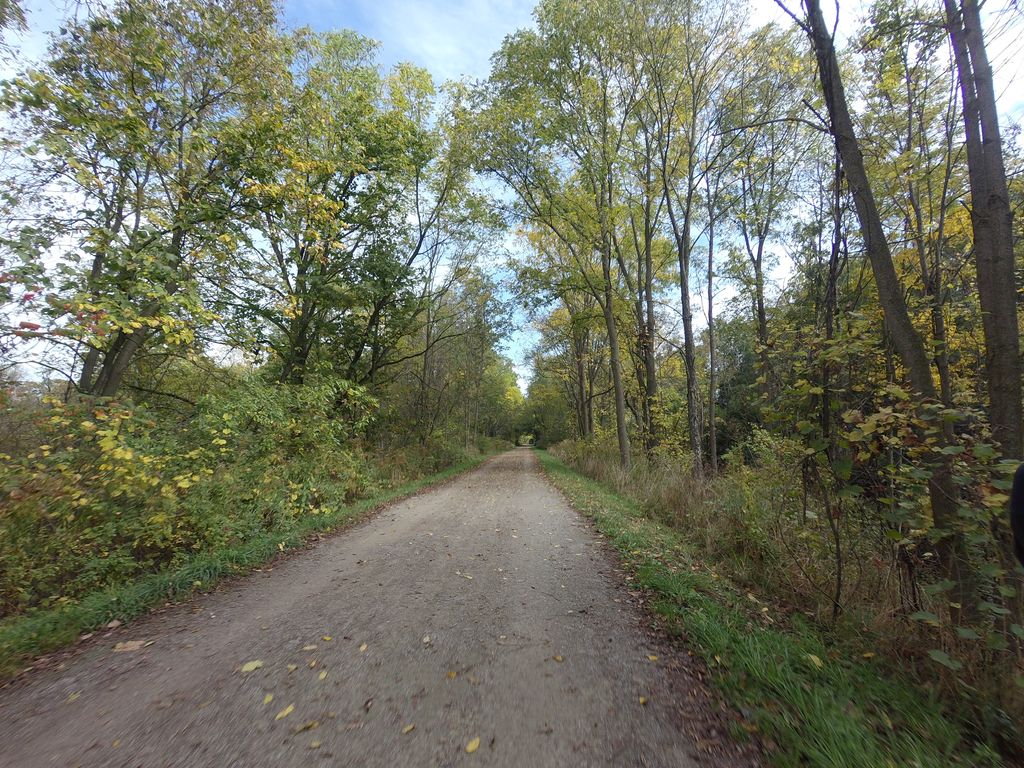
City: hamilton